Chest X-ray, AP view. Patient: 38 years old, sex F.
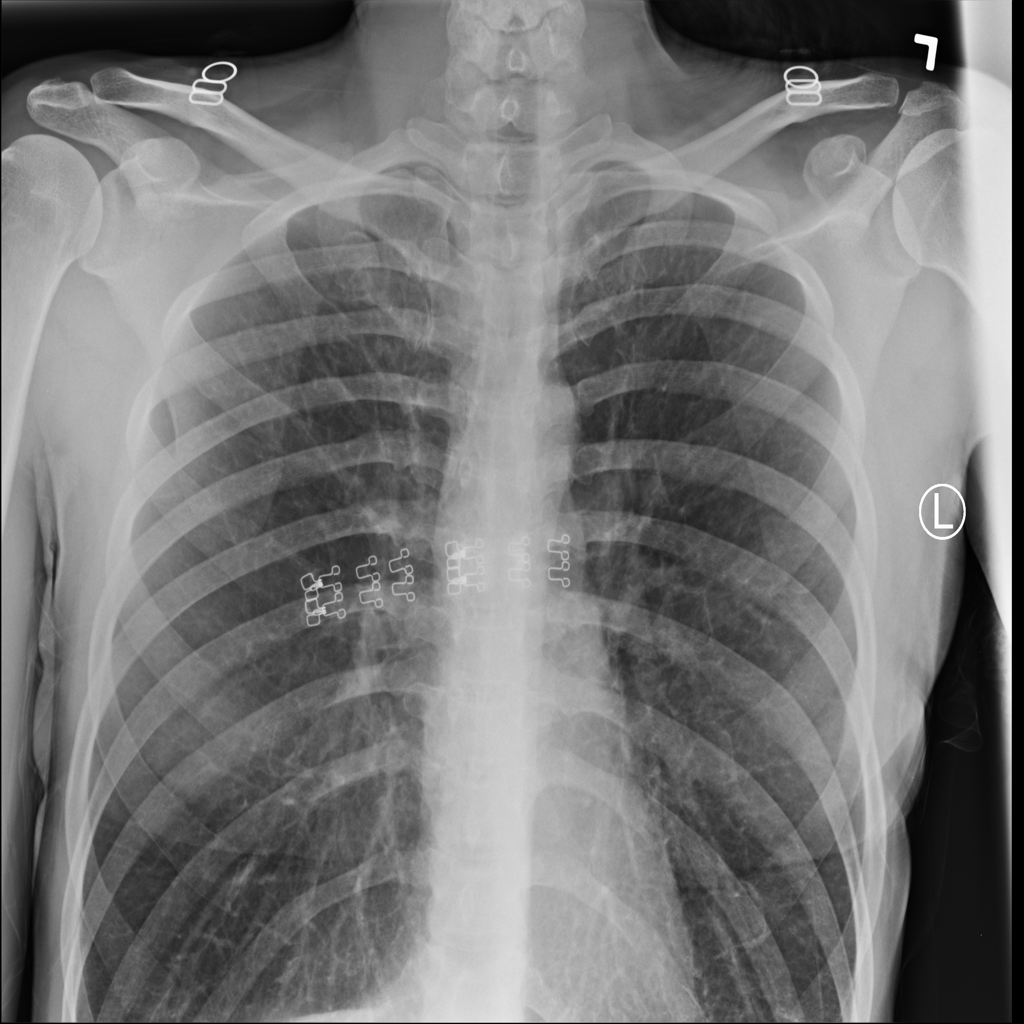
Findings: No Finding